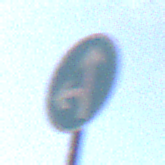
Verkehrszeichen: VorgeschriebeneFahrtrichtungGeradeausOderLinks
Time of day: MorningAfternoon
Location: Outdoor (RoadRail)
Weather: PartlyCloudy
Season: NotSpecified
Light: Natural